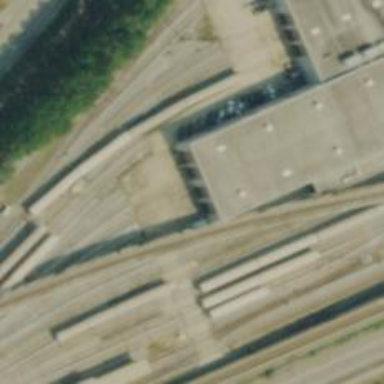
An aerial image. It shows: Building passage tunnel under electrified rail in service yard.